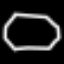
Label: octagon